Field crop: maize
Growth stage: 2
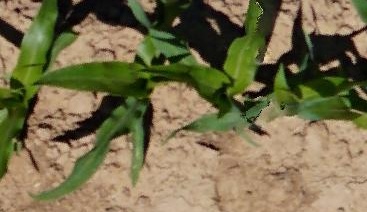
Species: maize